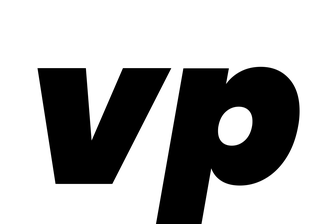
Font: Poppins-BlackItalic